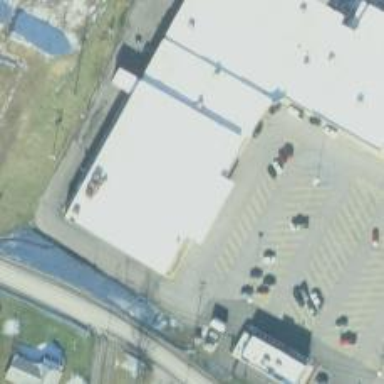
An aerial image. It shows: Supermarket.